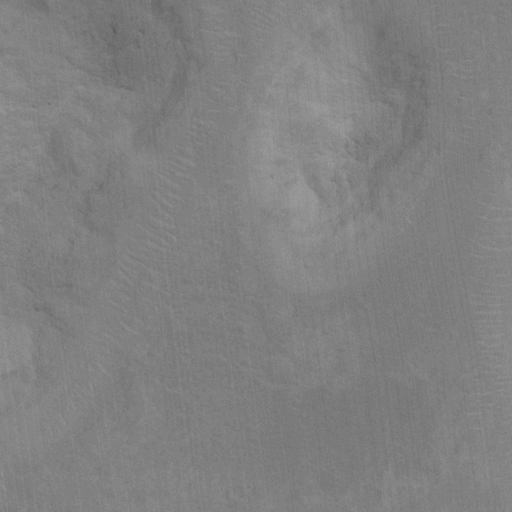
Classes present: Background, Cone